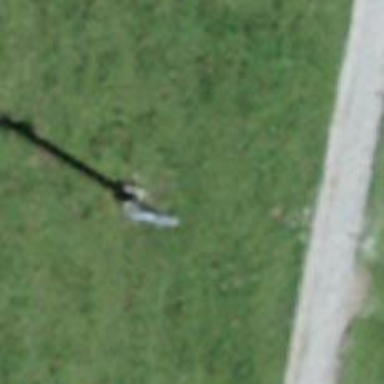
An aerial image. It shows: Pylon for aerialway.